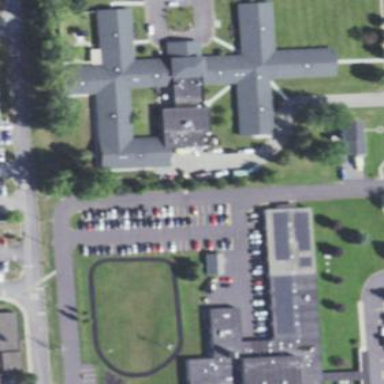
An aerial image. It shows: Residential building that serves as nursing home.